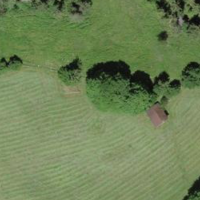
EUNIS habitat code: 24
Species observed at this site:
Petasites albus